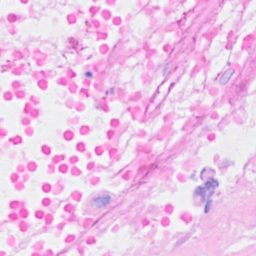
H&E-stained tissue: Breast